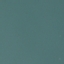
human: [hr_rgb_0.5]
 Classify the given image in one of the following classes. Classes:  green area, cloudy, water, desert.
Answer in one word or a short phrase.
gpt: water